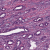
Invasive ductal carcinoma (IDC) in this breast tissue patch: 1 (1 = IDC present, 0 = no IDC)